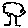
Label: tree